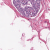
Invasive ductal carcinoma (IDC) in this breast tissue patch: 0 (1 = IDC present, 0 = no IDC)